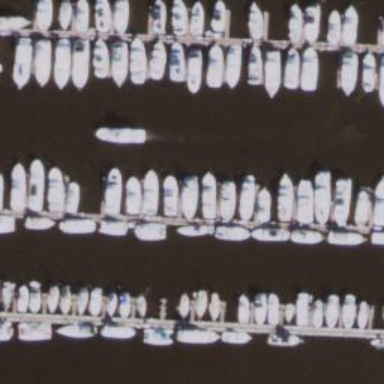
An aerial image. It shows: Marina on leisure land.